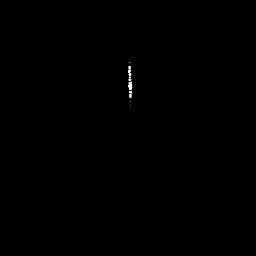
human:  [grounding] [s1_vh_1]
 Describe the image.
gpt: In the satellite image, there is  <ref>1 medium ship </ref> <box>[[48, 22, 53, 39, 0]]</box> located at center.